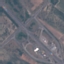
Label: Highway